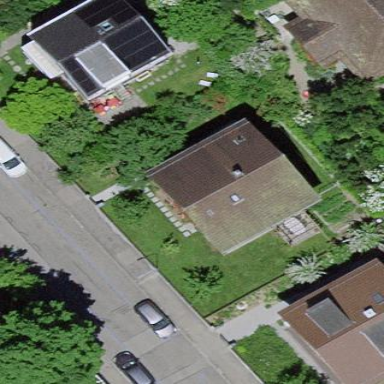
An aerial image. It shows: Residential building.